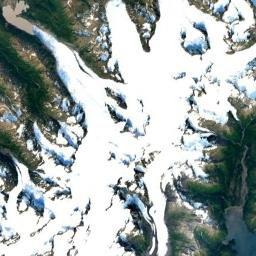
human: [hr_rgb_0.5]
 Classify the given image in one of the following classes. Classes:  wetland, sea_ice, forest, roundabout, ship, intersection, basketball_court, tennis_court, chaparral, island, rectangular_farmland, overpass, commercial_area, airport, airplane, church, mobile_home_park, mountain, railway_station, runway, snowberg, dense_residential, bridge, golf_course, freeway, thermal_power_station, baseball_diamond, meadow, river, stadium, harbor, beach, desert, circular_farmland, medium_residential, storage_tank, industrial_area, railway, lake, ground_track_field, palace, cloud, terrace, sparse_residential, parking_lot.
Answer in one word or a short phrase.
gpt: snowberg